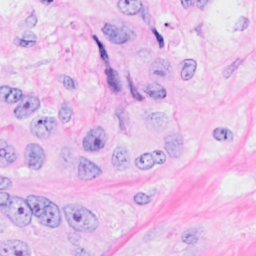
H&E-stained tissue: Breast